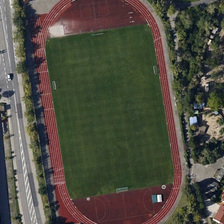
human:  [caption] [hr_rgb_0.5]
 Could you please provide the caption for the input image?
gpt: a row of trees were planted on one side of the playground .

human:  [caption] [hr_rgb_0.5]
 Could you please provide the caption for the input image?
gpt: a row of trees were planted on one side of the playground .

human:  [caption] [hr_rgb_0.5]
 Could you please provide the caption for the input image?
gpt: inside the red track is a green football field .

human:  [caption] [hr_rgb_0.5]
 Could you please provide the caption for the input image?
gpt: inside the red track is a green football field .

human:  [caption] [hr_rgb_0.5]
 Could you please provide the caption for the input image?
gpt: a row of trees were planted on one side of the playground .